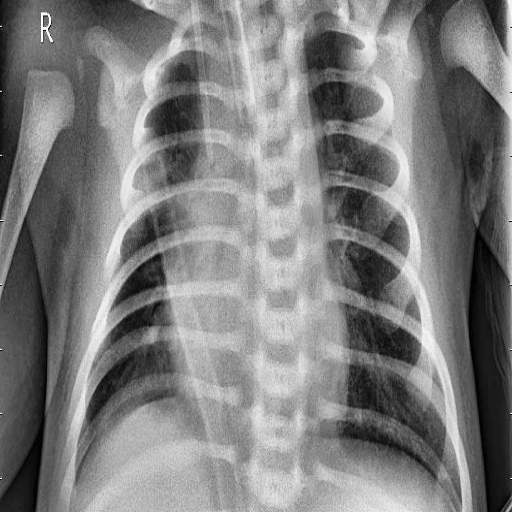
Finding: PNEUMONIA